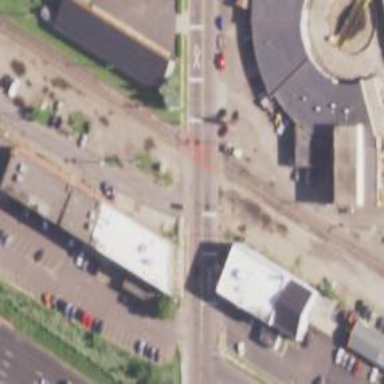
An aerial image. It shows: Level railway crossing with lights and barriers.